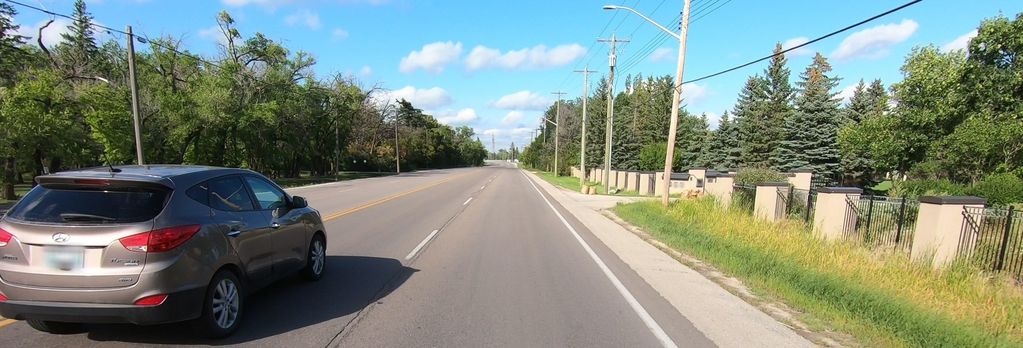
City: winnipeg